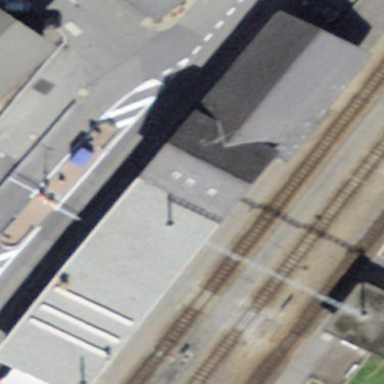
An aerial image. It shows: Train station building.